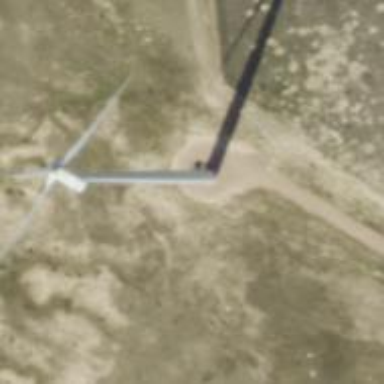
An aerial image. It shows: Wind generator using horizontal axis wind turbines.